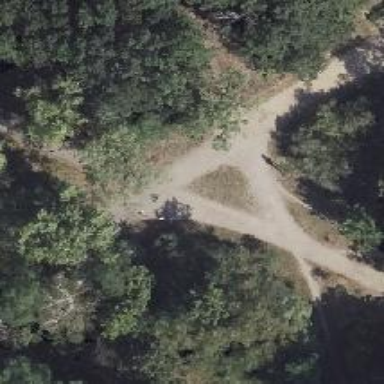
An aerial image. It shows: Path.